Question: So we have an ASP.NET MVC 2 application. The problem is, on our front end, a lot of fields don't like up with each other. I'd say with about 90-95% of the fields displayed to the user we are using HTML Helpers. We also mainly use the new ones released in MVC 2, the "for" helpers, for example, 'Html.DropDownListFor'
Look at this picture:

These are both using the same HTML Helper, mentioned above. Here is the code for that specific picture:
'''
<td class="leftRightBorder">
<%= Html.DropDownListFor(m => m.ResetDayComponent.ResetBusinessDayConvention, DropDownData.BusinessDayConventionList(), "", new { propertyName = "ResetDayComponent.ResetBusinessDayConvention", onchange = "UpdateField(this);" })%>
</td>
</tr>
<tr>
<td>Frequency</td>
<td class="leftRightBorder">
<%= Html.DropDownListFor(m => m.FixedComponent.PaymentFrequency, DropDownData.FrequencyDropList(), "", new { propertyName = "FixedComponent.PaymentFrequency", onchange = "UpdateField(this);" })%>
</td>
<td />
<td>Frequency</td>
<td class="leftRightBorder">
<%= Html.DropDownListFor(m => m.FloatingComponent.PaymentFrequency, DropDownData.FrequencyDropList(), "", new { propertyName = "FloatingComponent.PaymentFrequency", onchange = "UpdateField(this);" })%>
</td>
'''
The second frequency is the one you see, the other is in a table to the left of these two dropdowns.
How can I set a common length for dropdowns, text fields, etc. throughout the app so everything looks consistent and not messy?
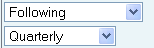
Answer: use a <URL> to define global styles for HTML elements:
'''
select, textarea, input[type=text] { width: 300px; }
'''
or to style only within '.leftRightBorder'
'''
.leftRightBorder select,
.leftRightBorder textarea,
.leftRightBorder input[type=text]
{
width: 300px;
}
'''